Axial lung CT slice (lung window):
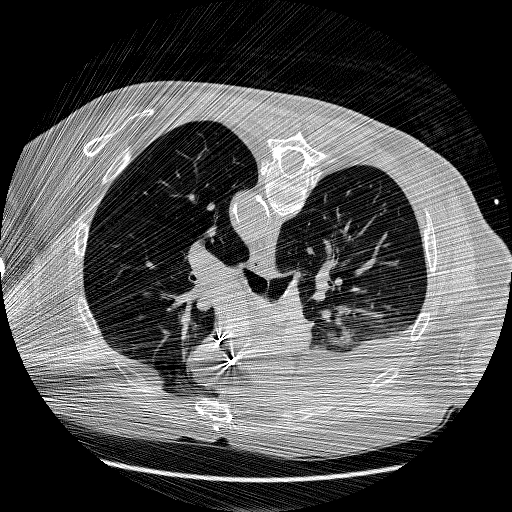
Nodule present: no